Question: I want to have a shape under website logo but it needs to be continued from both sides by orange bars so it would look as a one piece. Here is <URL> that I've created so far.
I'm stucked on this for hours. Please do you have idea how to accomplish that and keep it responsible? Thank you!
Here is how it should look like.

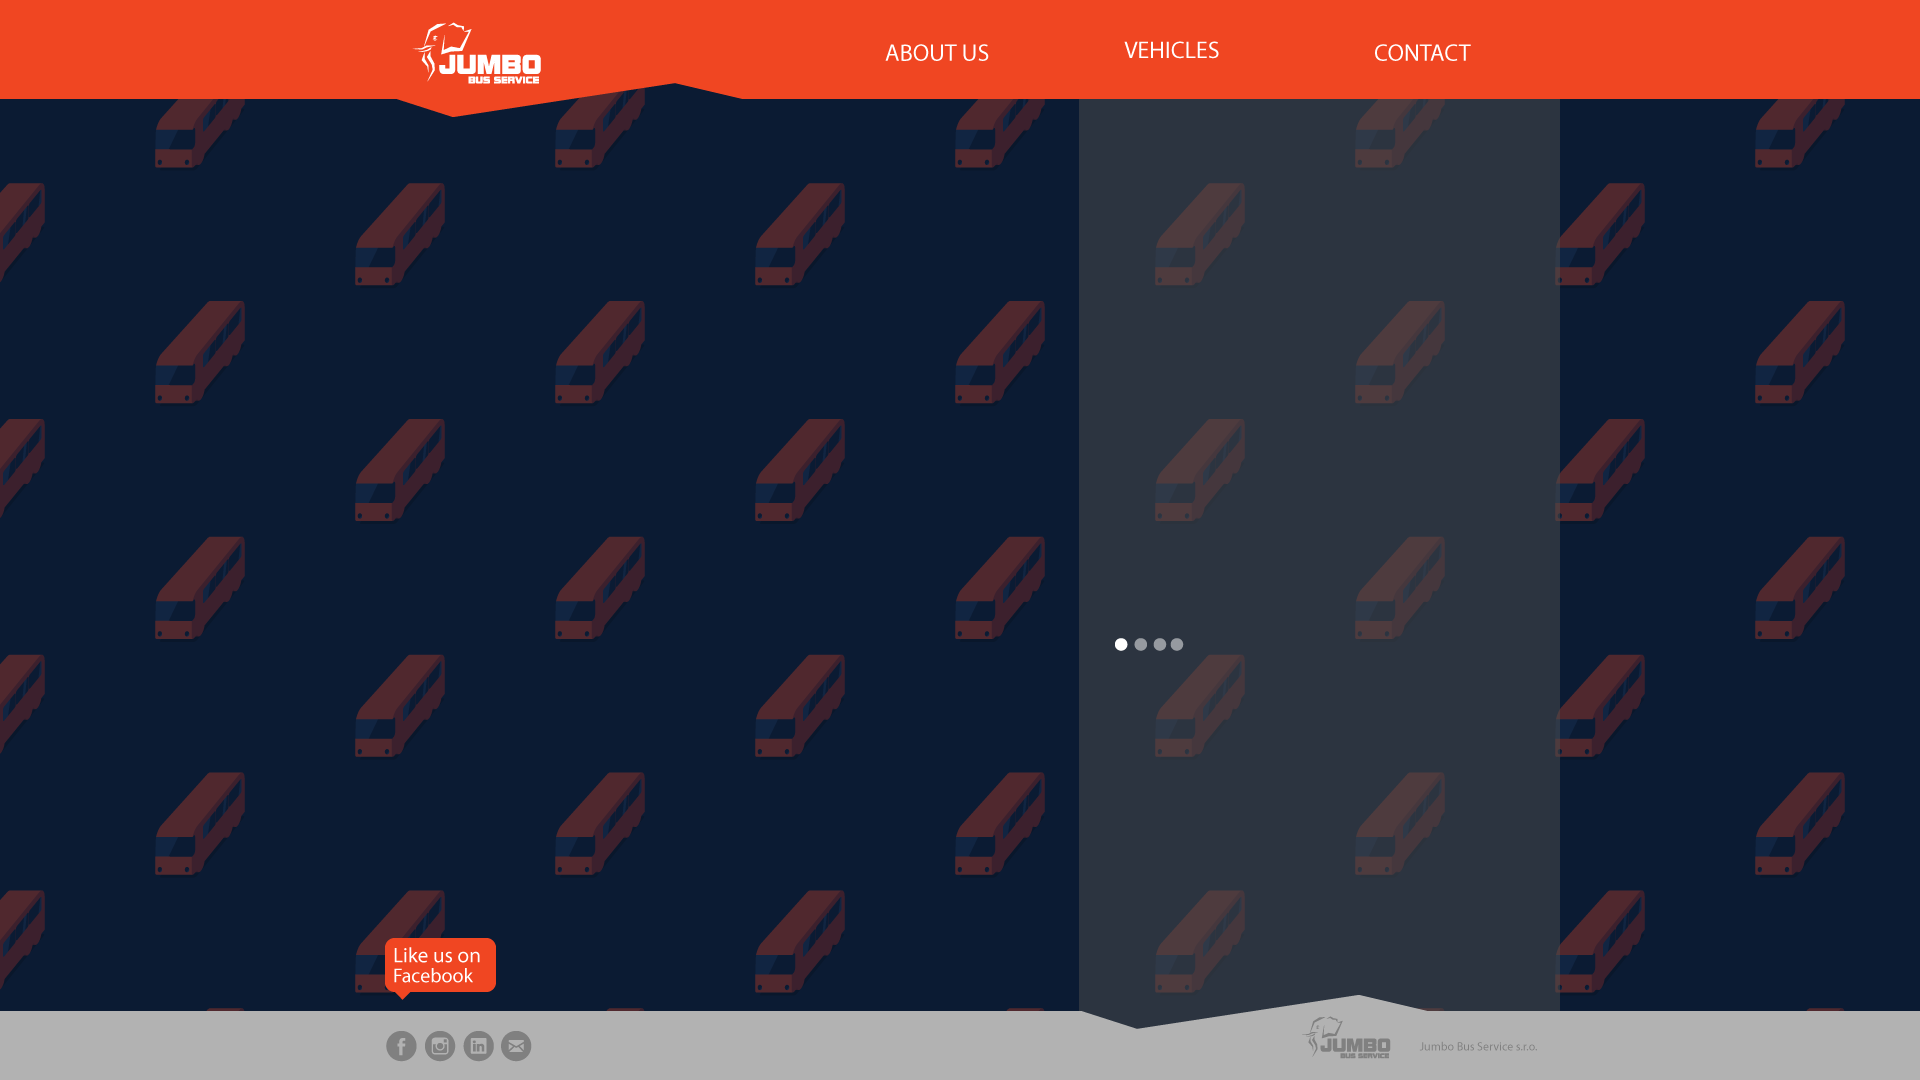
Answer: Set the background color of '.test' to the solid color in your background image, then position it properly. Lastly set the logo to 'position: absolute' (don't worry it wont move unless you give it a position) then set the 'z-index: 2;' to raise it above the squiggle.
(<URL>
'''
.test {
position: relative;
background-image: url('//jumbo.elique.cz/img/navbar-bottom.png');
width: 345px;
height: 34px;
top: 64px;
background-color: #0b1b33;
}
.navbar-brand {
position: absolute;
z-index: 2;
}
'''
Now this may cause the background color to cover up some of the busses in the background, to fix this you can wrap the nav in a '100px' tall div with the same background-color, making this more uniform
(<URL>
'''
.wrap {
background-color: #0b1b33;
height: 100px;
}
'''